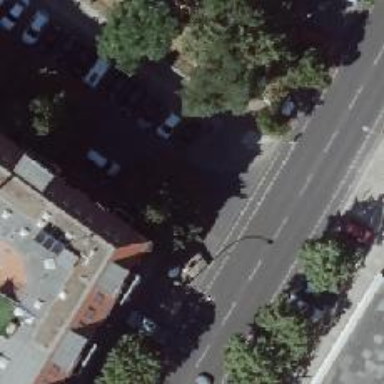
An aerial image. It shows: Unmarked road crossing with kerb extensions on both sides.